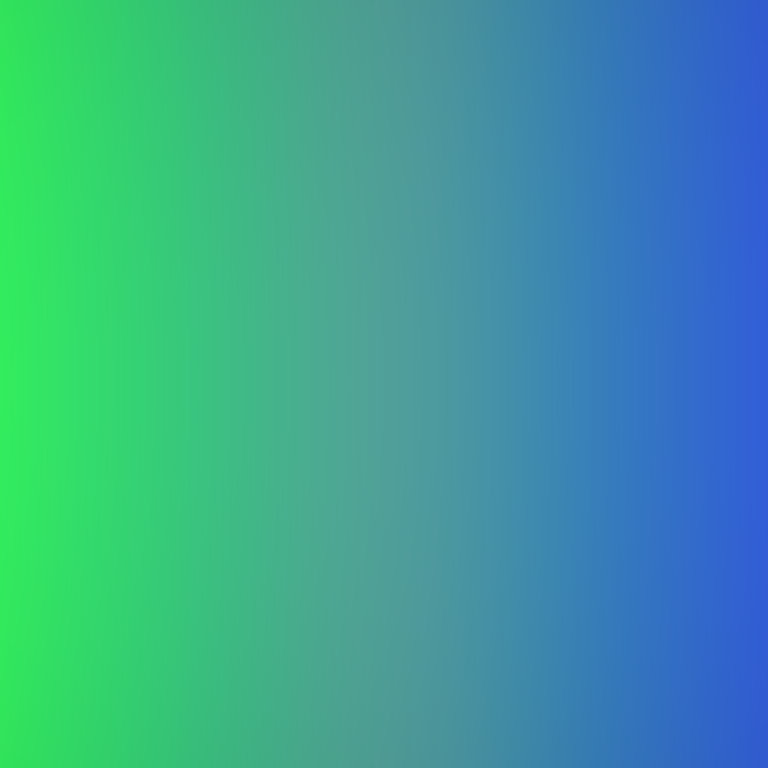
Abstract light effect, smooth gradient from vibrant green to deep blue, calm atmosphere, soft blend, no room, no furniture, no objects.